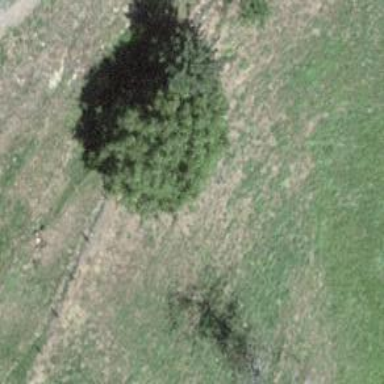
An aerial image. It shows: Beautiful tree in nature.